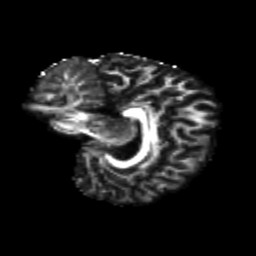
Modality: FA
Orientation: sagittal
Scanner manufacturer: siemens
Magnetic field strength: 3 T
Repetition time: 4.16 s
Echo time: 0.0806 s